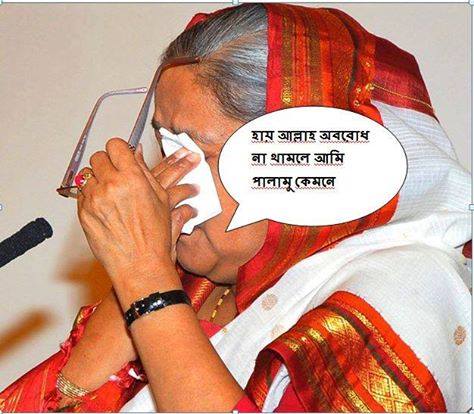
Caption: হায় আল্লাহ অবরোধ না থামলে আমি পালামু কেমনে
Label: hate